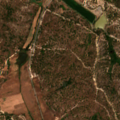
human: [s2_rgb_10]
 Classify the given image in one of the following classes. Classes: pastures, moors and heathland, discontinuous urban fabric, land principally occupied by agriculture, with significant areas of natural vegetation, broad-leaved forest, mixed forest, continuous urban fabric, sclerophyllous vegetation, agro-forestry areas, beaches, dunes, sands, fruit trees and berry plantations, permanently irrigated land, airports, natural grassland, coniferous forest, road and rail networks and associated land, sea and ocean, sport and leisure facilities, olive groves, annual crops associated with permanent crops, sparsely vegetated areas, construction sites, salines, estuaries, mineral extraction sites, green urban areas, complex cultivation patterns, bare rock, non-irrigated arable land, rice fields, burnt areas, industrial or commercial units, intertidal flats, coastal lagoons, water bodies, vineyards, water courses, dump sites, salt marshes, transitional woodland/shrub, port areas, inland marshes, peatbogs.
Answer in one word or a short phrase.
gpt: pastures, complex cultivation patterns, mixed forest